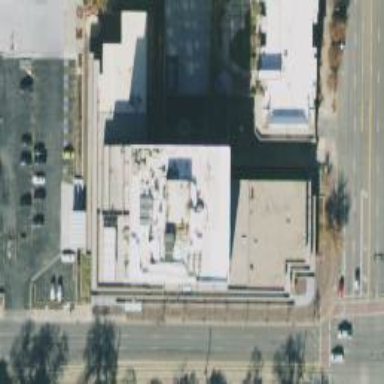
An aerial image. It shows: Government office.